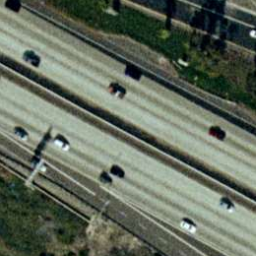
Label: freeway